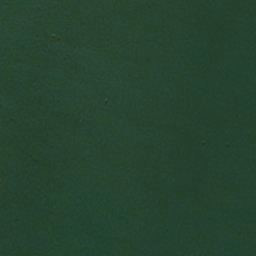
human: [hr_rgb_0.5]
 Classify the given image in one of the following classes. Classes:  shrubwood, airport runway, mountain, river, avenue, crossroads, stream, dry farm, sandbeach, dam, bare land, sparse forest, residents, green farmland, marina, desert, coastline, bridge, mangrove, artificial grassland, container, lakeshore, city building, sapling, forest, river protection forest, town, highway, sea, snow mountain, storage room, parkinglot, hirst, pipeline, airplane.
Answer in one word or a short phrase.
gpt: sea